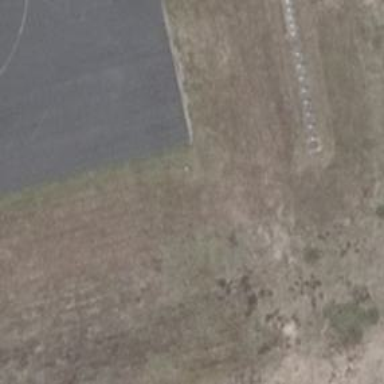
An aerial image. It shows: Runway edge aviation light.